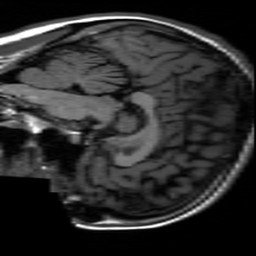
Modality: inplaneT1
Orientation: sagittal
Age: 20
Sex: female
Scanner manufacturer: ge
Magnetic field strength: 3 T
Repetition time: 2.499 s
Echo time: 0.02513 s